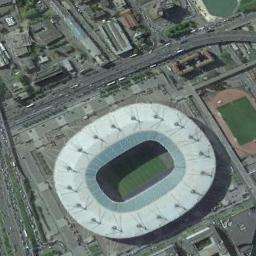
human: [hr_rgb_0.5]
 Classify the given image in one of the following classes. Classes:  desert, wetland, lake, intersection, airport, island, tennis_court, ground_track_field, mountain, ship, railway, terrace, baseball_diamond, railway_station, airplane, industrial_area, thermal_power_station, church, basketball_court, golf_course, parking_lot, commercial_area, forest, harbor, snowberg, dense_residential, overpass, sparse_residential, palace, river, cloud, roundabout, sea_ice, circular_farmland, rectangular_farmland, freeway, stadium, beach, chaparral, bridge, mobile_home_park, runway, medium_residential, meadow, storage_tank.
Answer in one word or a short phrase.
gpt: stadium